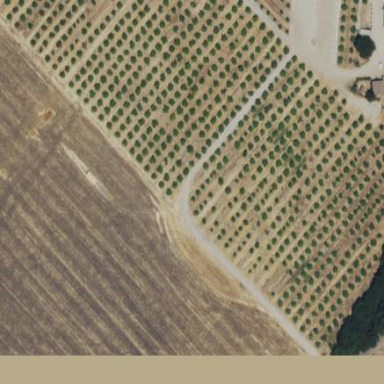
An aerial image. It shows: Orchard.